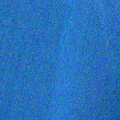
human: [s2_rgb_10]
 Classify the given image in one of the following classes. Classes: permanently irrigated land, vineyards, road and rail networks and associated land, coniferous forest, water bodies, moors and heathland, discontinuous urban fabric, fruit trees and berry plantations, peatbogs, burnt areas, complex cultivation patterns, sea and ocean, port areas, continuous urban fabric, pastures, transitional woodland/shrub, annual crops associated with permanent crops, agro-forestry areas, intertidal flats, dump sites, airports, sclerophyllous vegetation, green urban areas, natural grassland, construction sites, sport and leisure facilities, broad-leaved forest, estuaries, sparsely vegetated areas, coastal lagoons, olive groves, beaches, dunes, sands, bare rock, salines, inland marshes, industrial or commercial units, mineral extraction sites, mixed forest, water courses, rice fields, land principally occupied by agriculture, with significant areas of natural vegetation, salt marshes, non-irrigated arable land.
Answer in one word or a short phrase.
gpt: sea and ocean